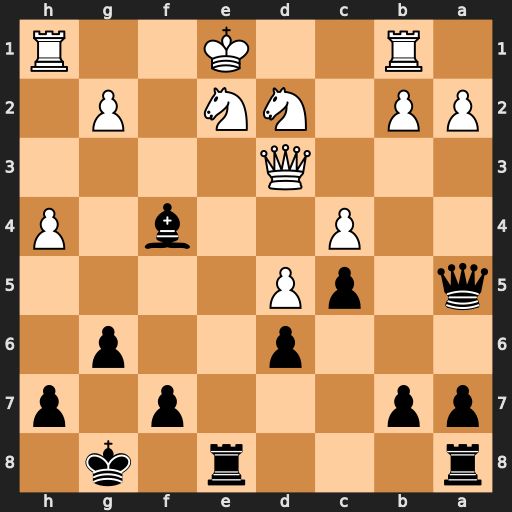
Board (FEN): r3r1k1/pp3p1p/3p2p1/q1pP4/2P2b1P/3Q4/PP1NN1P1/1R2K2R
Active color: b
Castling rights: K
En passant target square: -
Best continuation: Re3 Qc2 Rae8 O-O Rxe2